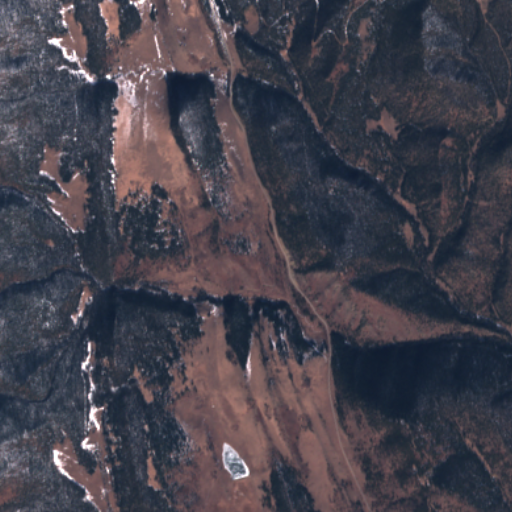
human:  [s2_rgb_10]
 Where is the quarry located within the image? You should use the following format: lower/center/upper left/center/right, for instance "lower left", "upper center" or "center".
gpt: The quarry is located in the upper right of the image.
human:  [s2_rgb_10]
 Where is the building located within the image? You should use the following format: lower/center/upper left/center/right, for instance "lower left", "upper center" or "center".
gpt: The building is located in the upper left of the image.
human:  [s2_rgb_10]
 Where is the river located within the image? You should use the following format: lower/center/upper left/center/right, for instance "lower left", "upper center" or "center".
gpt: The river is located in the lower of the image.
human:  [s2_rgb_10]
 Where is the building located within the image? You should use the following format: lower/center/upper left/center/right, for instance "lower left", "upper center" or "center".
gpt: The building is located in the upper left of the image.
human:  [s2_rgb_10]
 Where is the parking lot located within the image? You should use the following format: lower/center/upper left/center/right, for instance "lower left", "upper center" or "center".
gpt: There is no parking lot in the image.